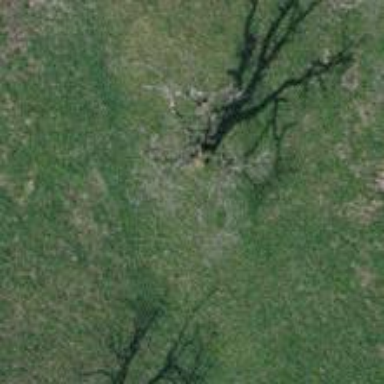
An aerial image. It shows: Beautiful tree in nature.